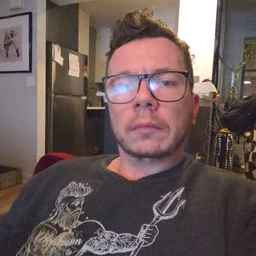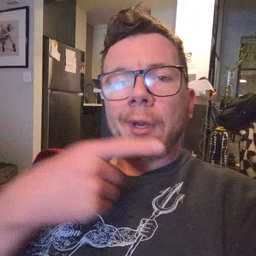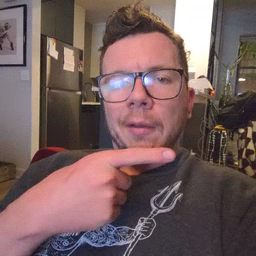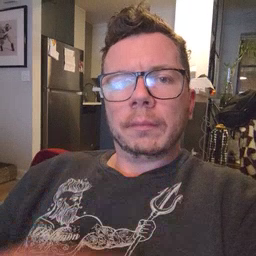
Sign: hesheit